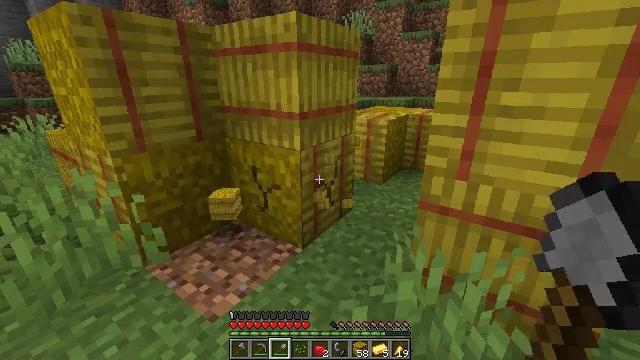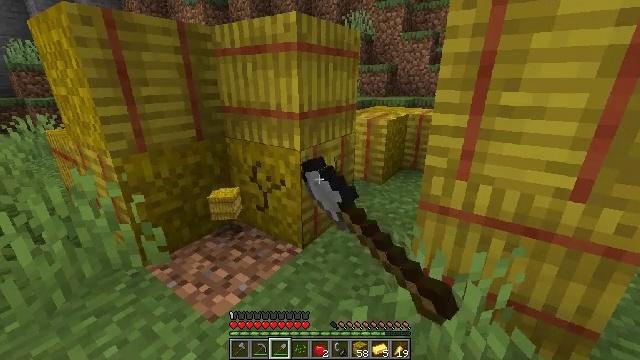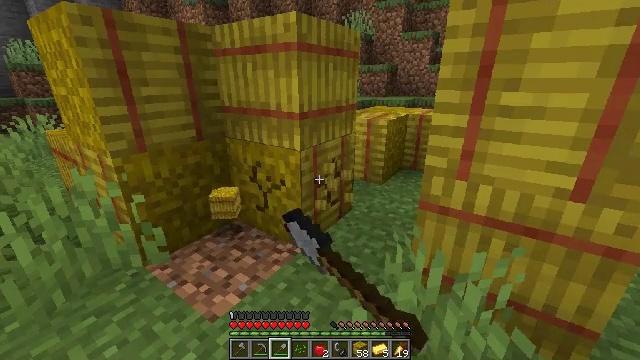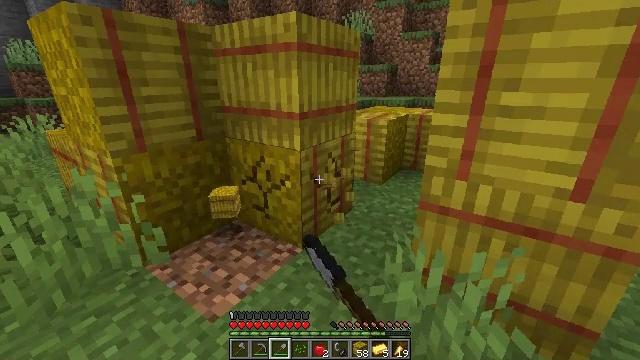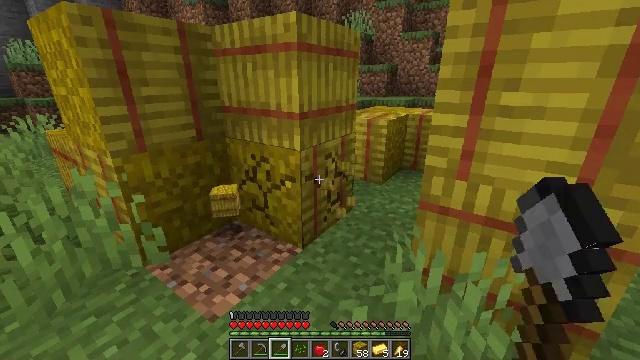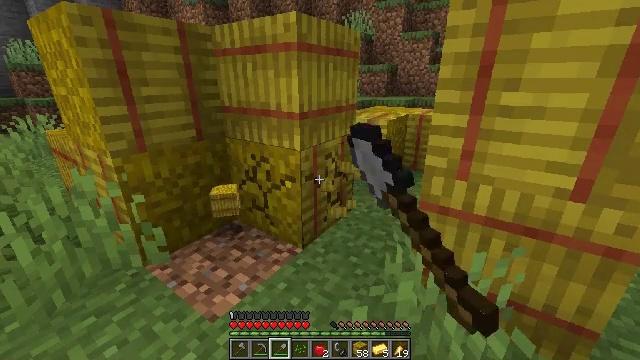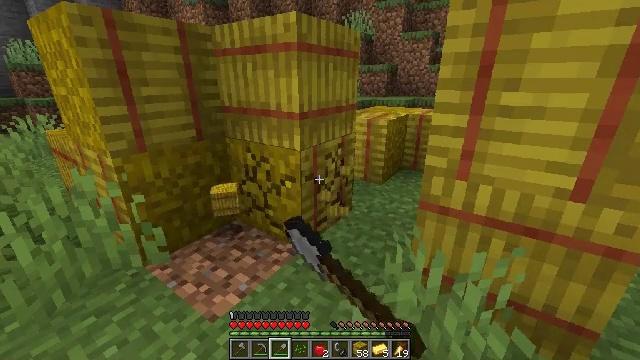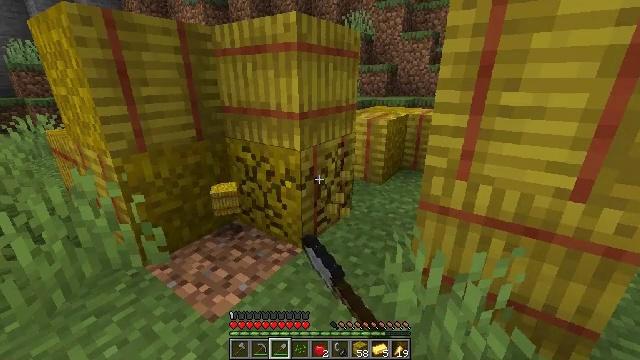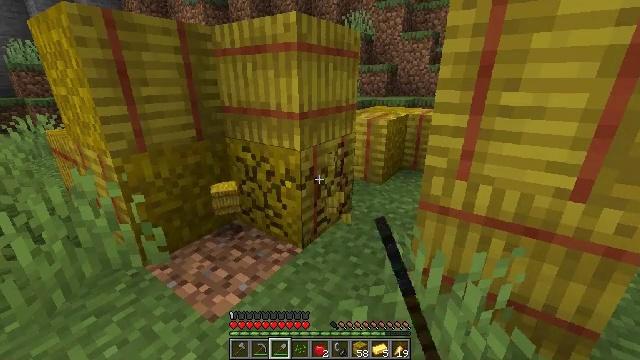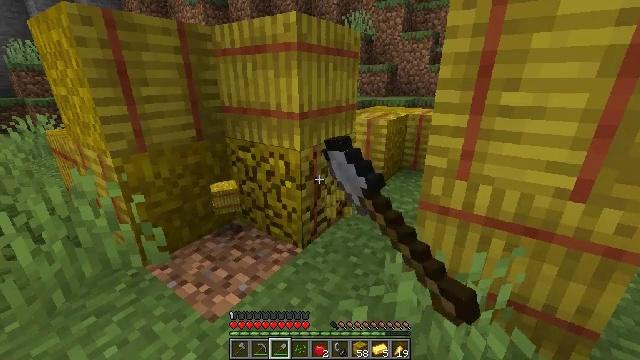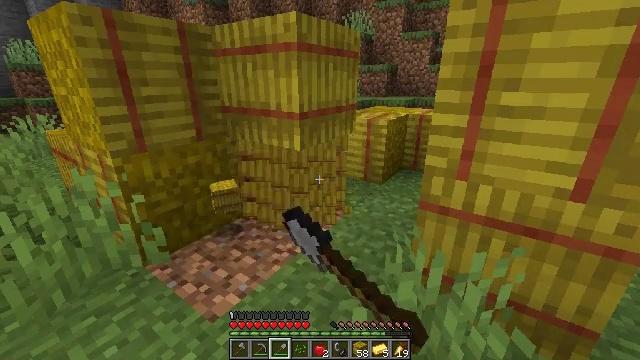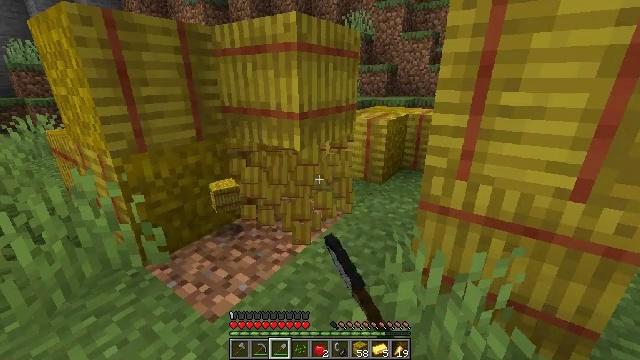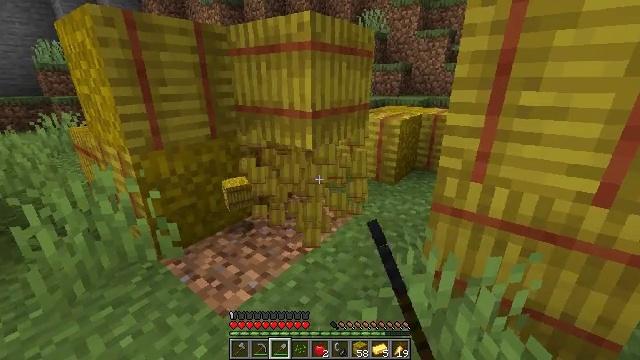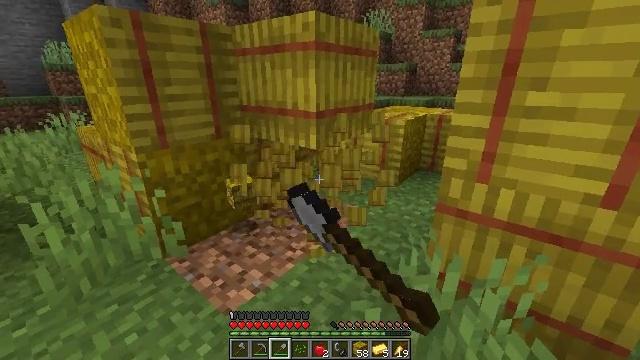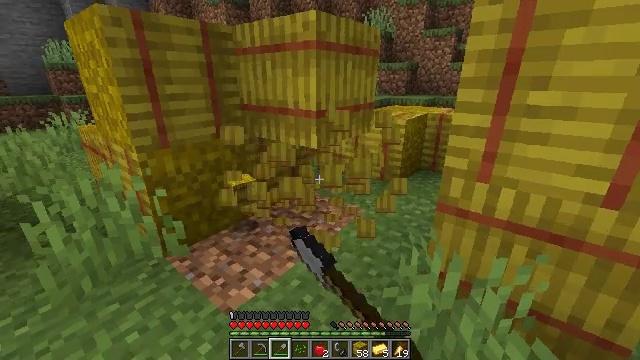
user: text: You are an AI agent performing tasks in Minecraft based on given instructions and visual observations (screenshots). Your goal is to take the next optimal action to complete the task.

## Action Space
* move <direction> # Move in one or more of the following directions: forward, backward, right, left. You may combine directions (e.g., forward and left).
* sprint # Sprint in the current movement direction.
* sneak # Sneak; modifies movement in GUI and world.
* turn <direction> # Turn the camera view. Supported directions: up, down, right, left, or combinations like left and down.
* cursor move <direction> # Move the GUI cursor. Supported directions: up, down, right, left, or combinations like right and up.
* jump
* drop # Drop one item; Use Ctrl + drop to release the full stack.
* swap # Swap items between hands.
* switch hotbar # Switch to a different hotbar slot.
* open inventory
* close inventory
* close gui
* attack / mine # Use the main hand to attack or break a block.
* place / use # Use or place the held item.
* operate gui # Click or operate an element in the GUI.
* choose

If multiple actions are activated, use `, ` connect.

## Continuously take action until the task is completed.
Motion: motion action
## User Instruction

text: Collect a hay block for crafting.
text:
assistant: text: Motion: attack / mine
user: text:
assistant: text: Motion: attack / mine
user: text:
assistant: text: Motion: attack / mine
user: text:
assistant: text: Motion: attack / mine
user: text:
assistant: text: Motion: attack / mine
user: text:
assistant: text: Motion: attack / mine
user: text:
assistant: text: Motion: attack / mine
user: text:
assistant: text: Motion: attack / mine
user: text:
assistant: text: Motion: attack / mine
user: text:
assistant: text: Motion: attack / mine
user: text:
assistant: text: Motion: attack / mine
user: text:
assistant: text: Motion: turn left, attack / mine
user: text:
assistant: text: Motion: attack / mine
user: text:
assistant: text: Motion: attack / mine
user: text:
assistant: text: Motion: attack / mine